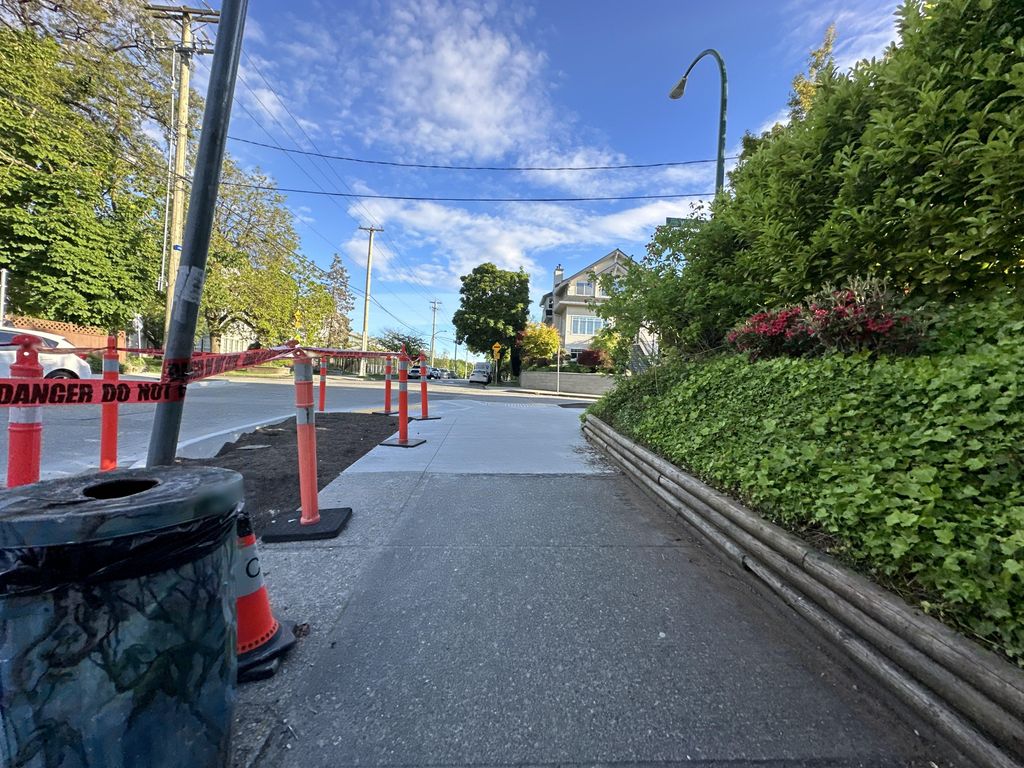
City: vancouver